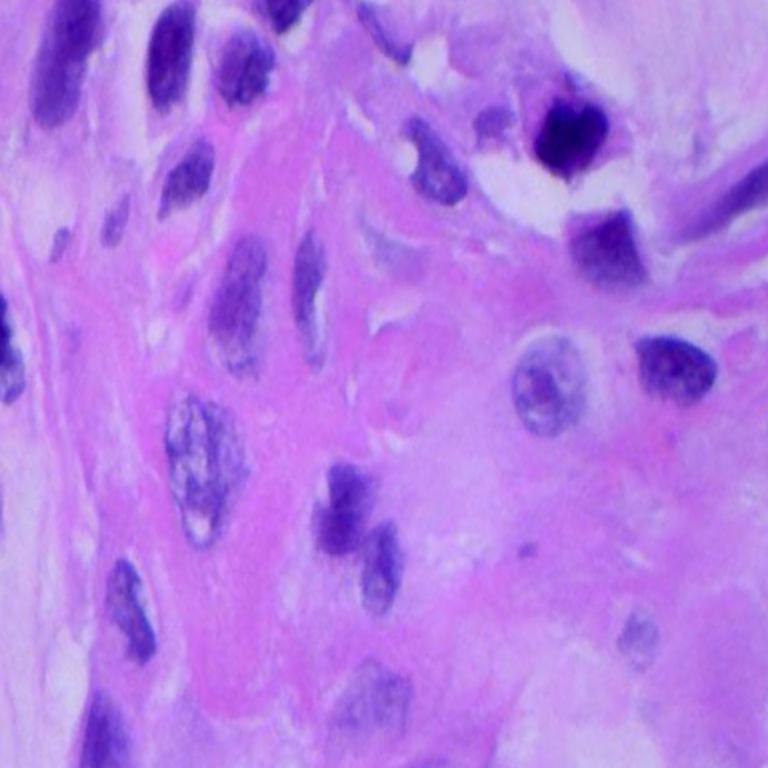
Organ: lung
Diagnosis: squamous carcinomas